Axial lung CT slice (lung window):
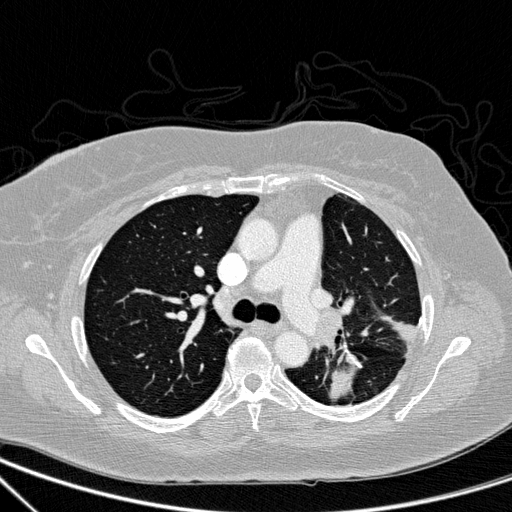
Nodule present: yes
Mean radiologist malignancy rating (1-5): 4